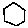
Label: hexagon